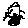
Label: square